Question: I have constructed this function to be able to check if two object are touching in a AABB collision type model but I can't quite figure out the logic or rather why it doesn't work.
'''
function hitTest(x1, y1, w1, h1, x2, y2, w2, h2) {
//x1, y1 = x and y coordinates of object 1
for (var x = 0; x < AliLength; x++) {
x1 = AliensArrR1[x].getX();
y1 = AliensArrR1[x].getY();
}
//w1, h1 = width and height of object 1
w1 = 50;
h1 = 18;
//x2, y2 = x and y coordinates of object 2 (usually midpt)
for (var x = 0; x < bullets.length; x++) {
x2 = bullets[x].getX();
y2 = bullets[x].getX();
}
// w2, h2 = width and height of object 2
w2 = 3;
h2 = 13;
if ((x1 <= x2 && x1 + w1 >= x2) &&
(y1 <= y2 && y1 + h1 >= y2) && (x2 <= x1 && x2 + w2) && (y2 <= y2 && y2 + h2))
alert("Hit");
else
return false;
};
'''
There are 12 images per each row and an array for each, I'm not worried about performance right now just want to make sure I can get it working on one and get the logic correct.
Any suggestions are greatly appreciated!
edit: I'm trying to check if object one which has the width of 18 and 50 ever overlaps with my other object which has a width of 3 and height of 13, These never change only the x and y axis's change. I'm new to doing collision detection and after having a couple stabs at how to apply the logic of checking both the x and y on each to see if they intersect. I thought I would ask for some help as clearly I'm heading in the wrong direction.

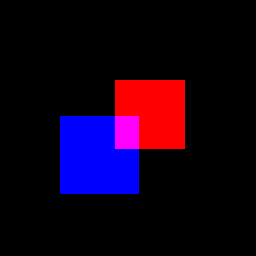
Answer: I suggest you refactor your code a bit. Keep the eight arguments, but do not assign anything to them in the function 'hitTest' and do not reference any global variables or constants. Just compare the given coordinates and widths and return 'true' if they overlap, 'false' otherwise.
Test this function by feeding it some test cases. If you can't visualize in your head, draw a 2D grid and label the axes then draw arbitrary rectangles. Pick two that are not overlapping, give them to your function, and check that it returns false. Pick two that are overlapping, give them to your function, and check that it returns true. Pick two that are just touching, feed them to your function, and check that it returns what you would like it to return. Repeat until you are confident your code is correct.
Then use this function to implement another function which goes through all the aliens and all the bullets and checks using 'hitTest' if any of them collide. It should give '18', '50', etc. as the width and height. If the coordinates refer to the centre of the object, you may need to offset them so that they refer to the top right corner.
If you find it hard to do the collision checking in 2D, make a simpler function which takes two 1D line segments '(x1, w1, x2, w2)' and determines if they overlap. The 2D case can be broken down into two 1D checks: the objects should overlap both horizontally and vertically.
'''
x1 + w1 >= x2 && x2 + w2 >= x1 && y1 + h1 >= y2 && y2 + h2 >= y1
'''